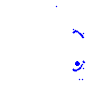
Particle: kaon